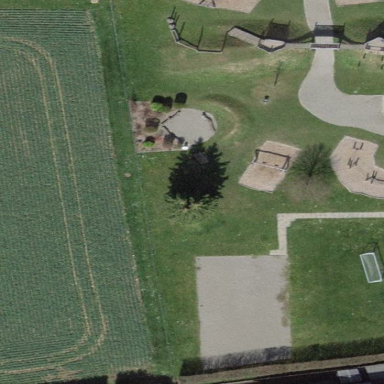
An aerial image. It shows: Playground area for leisure activities on the land.